Question: below screen shot describes my problem.. The image src is correct as the image can be seen in firebug, but
Can anybody tell what I am missing ???

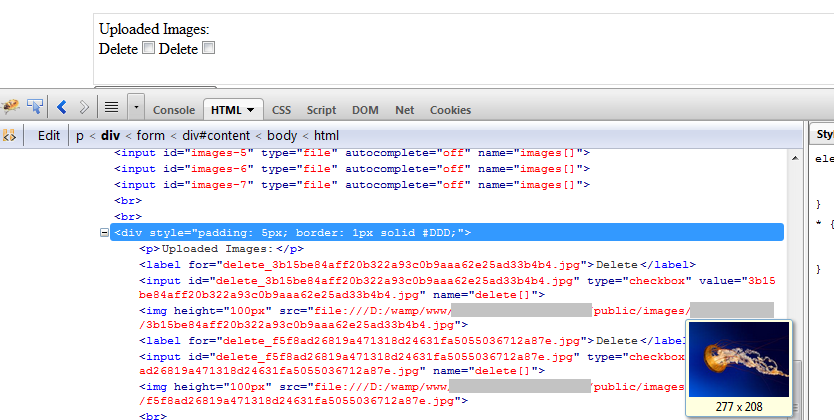
Answer: Security restrictions in some browsers prevent pages hosted on HTTP from embedding images using 'file:' URIs.